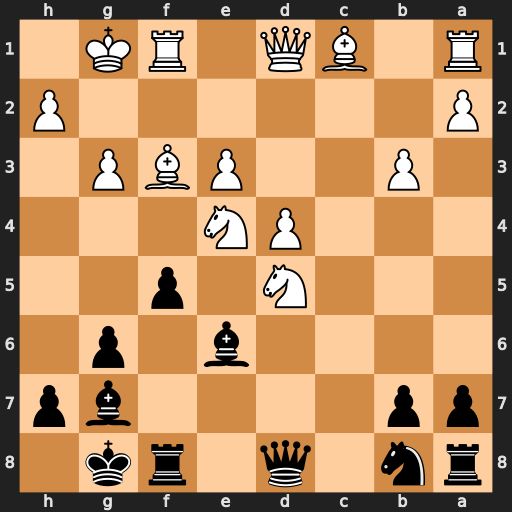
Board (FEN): rn1q1rk1/pp4bp/4b1p1/3N1p2/3PN3/1P2PBP1/P6P/R1BQ1RK1
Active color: b
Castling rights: -
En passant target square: -
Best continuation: fxe4 Nf4 Rxf4 gxf4 exf3